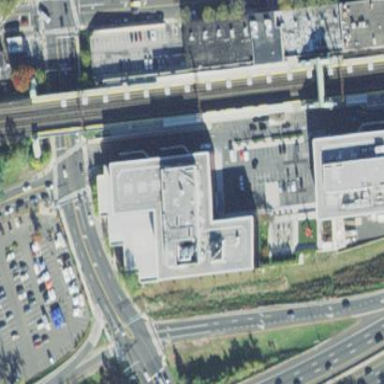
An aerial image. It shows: Office building with flat roof.